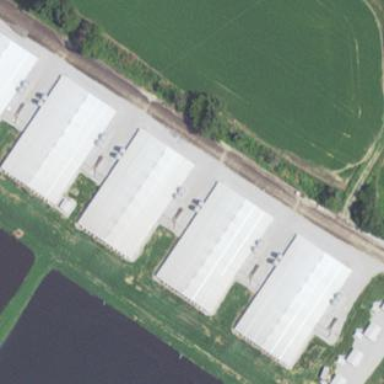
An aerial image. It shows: Farm auxiliary building.